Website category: game
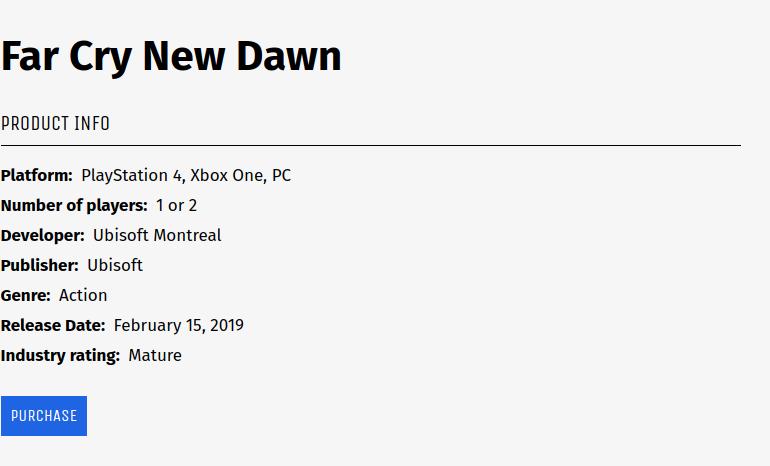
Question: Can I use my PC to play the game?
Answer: yes

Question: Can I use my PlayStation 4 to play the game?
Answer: yes

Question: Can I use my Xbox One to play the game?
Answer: yes

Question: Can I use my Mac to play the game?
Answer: no

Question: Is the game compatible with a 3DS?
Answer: no

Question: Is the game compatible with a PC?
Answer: yes

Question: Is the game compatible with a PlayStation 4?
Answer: yes

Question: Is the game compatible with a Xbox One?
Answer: yes

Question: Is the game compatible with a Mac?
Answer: no